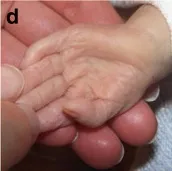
2 months of age , respectively. (d) The thumbs were hypoplastic and proximally placed.
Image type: medical_photograph (other_medical_photograph)